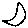
Label: moon